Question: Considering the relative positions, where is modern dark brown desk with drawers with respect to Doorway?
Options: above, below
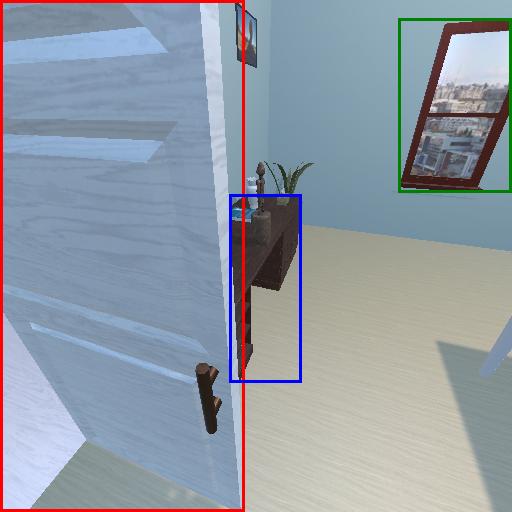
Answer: above